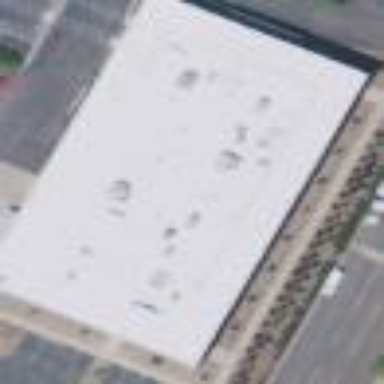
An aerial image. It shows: Industrial building.